Field crop: maize
Growth stage: 2
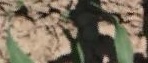
Species: maize